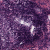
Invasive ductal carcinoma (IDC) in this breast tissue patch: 0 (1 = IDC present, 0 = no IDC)